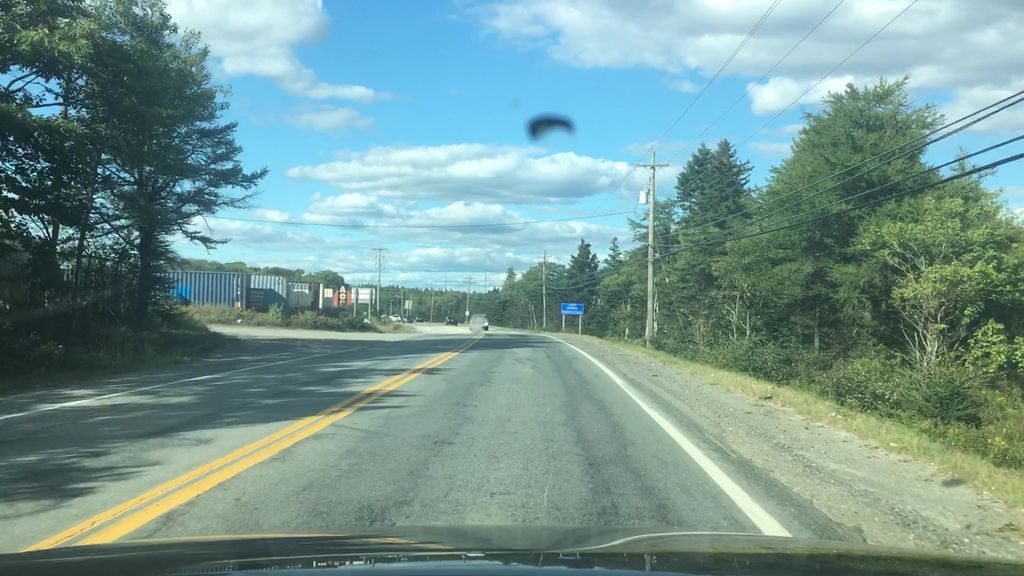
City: halifax